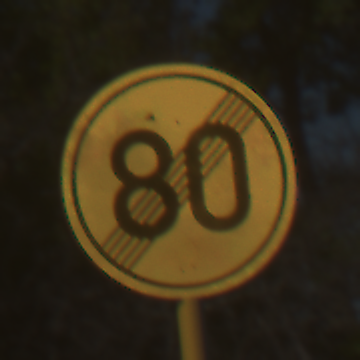
Verkehrszeichen: EndeGeschwindigkeit80
Umgebung: Outdoor, Nature
Tageszeit: MorningAfternoon
Wetter: Clear
Licht: Natural
Jahreszeit: Summer
Kontrast: HighContrast